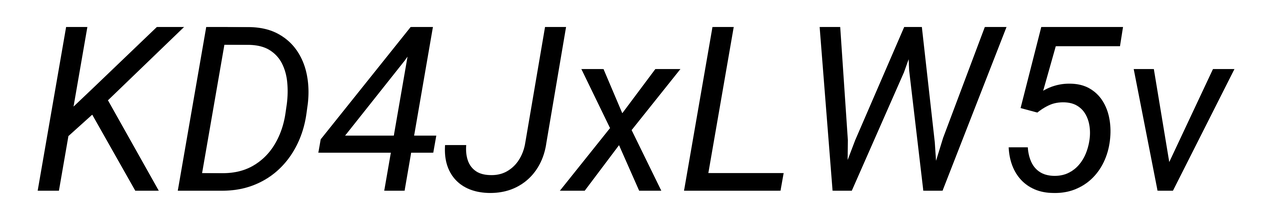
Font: Roboto-Italic_Italic